Field crop: maize
Growth stage: 1
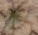
Species: salsola